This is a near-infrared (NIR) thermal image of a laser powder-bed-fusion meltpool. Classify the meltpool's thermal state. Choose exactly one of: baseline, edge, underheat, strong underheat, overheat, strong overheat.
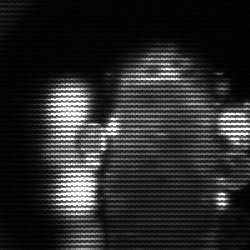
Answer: strong underheat